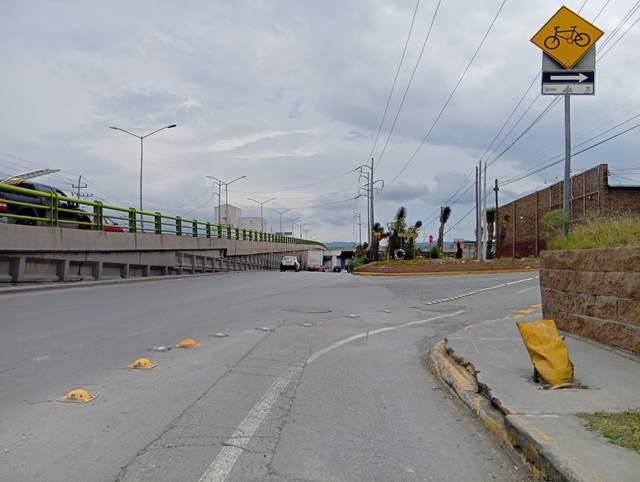
Region: Mexico
Coordinates: 25.453, -101.004